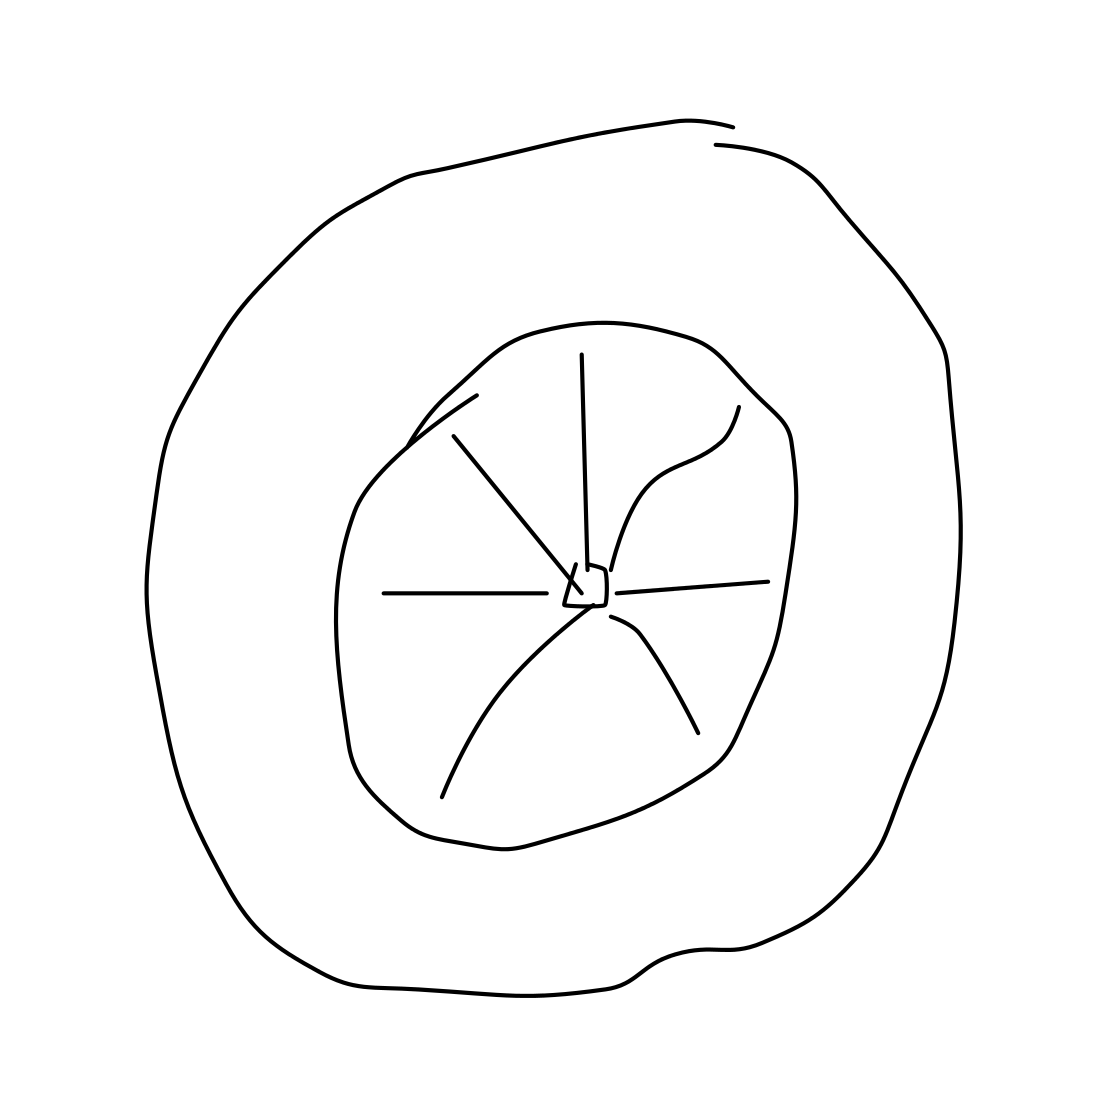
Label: wheel